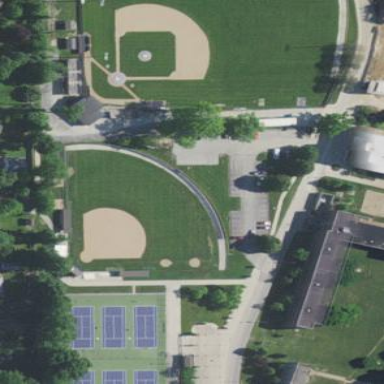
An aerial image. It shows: Softball pitch for leisure sports.